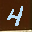
Label: 4